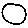
Label: circle